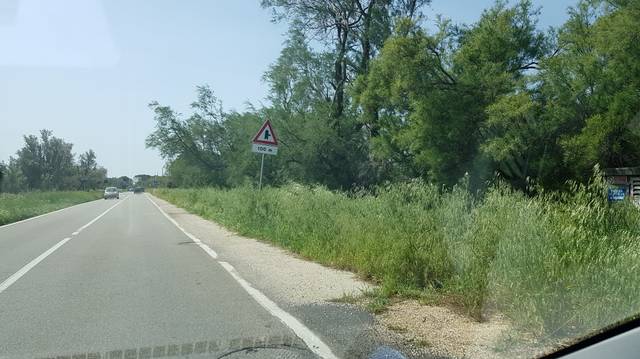
Region: Italy
Coordinates: 40.673, 17.946